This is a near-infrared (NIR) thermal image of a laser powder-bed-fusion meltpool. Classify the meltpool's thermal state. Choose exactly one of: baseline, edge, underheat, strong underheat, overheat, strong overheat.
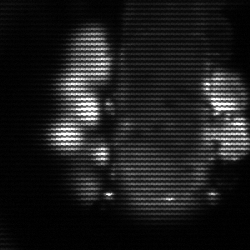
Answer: strong underheat